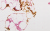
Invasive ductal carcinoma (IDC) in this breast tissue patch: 0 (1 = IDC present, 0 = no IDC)